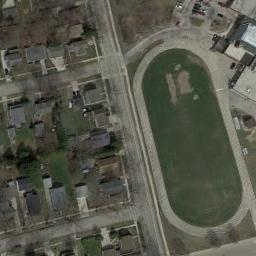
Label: ground_track_field